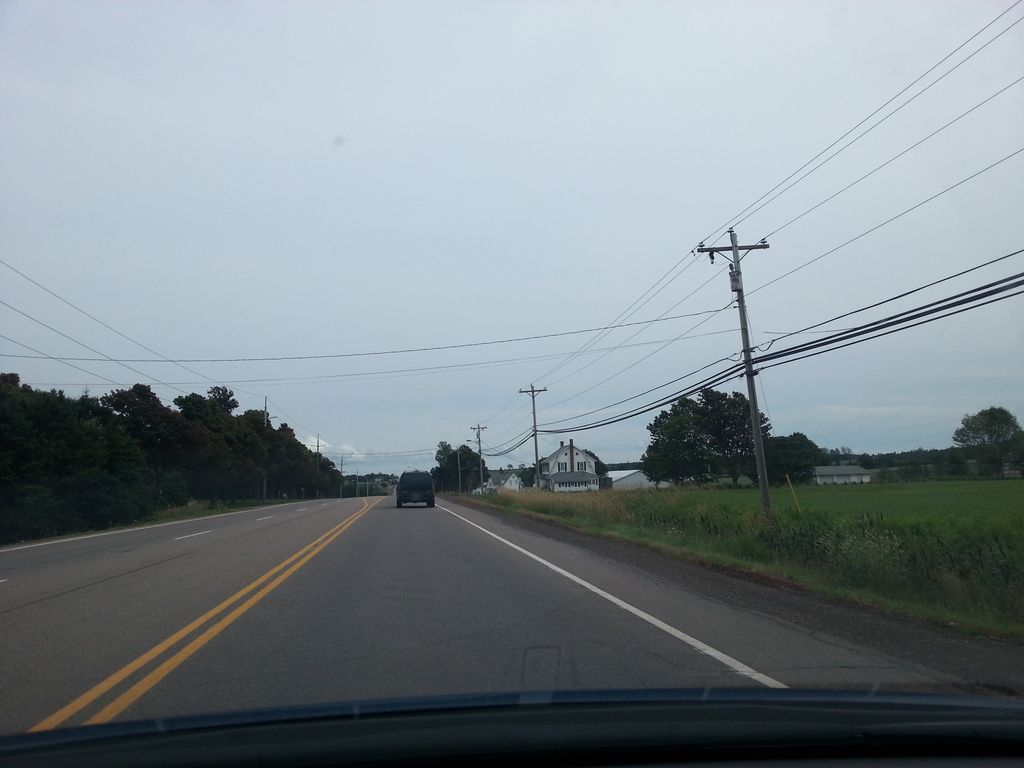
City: charlottetown